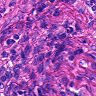
Metastatic tissue present: no